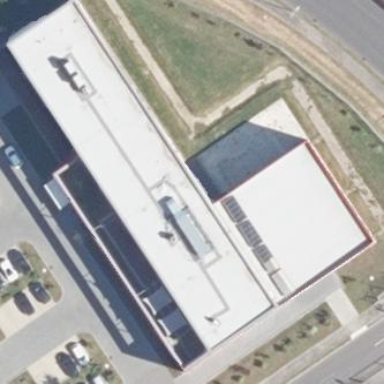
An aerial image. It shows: Industrial building.